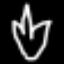
Label: leaf